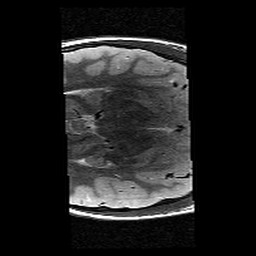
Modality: T2w
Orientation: axial
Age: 12
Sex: female
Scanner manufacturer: siemens
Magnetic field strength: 3 T
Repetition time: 9.23 s
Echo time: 0.067 s